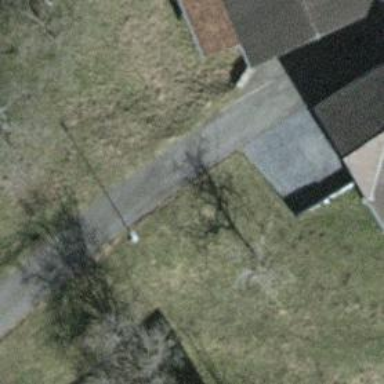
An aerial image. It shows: Alley classified as service road.